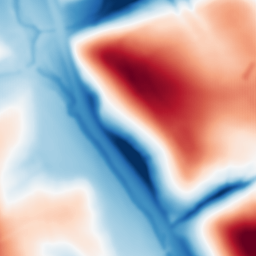
Category: multiscale
Decomposition family: dog
Decomposition parameters: sigma_low: 2
sigma_high: 50
Upsampling method: fft_zeropad
Upsampling parameters: scale: 4
Upsampling scale: 4